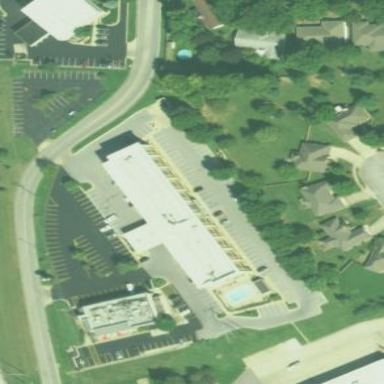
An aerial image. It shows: Hotel.